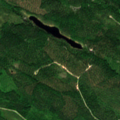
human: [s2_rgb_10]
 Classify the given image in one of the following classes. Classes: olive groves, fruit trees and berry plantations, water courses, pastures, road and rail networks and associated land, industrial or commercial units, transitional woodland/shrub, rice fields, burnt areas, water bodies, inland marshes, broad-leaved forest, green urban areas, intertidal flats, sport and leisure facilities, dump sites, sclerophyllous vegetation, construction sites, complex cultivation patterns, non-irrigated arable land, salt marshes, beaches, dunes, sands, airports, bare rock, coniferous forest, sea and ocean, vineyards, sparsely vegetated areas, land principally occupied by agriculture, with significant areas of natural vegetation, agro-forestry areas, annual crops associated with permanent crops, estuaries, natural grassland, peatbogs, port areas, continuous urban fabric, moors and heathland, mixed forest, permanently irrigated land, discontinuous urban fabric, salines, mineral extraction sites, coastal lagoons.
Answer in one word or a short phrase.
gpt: coniferous forest, mixed forest